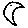
Label: moon